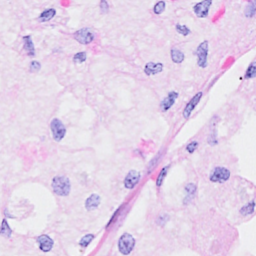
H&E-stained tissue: Breast